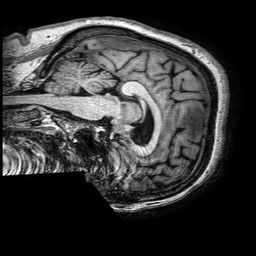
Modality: T1w
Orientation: sagittal
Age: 60
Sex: female
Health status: ill
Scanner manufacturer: philips
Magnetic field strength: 3 T
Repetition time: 0.006582 s
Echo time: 0.002975 s